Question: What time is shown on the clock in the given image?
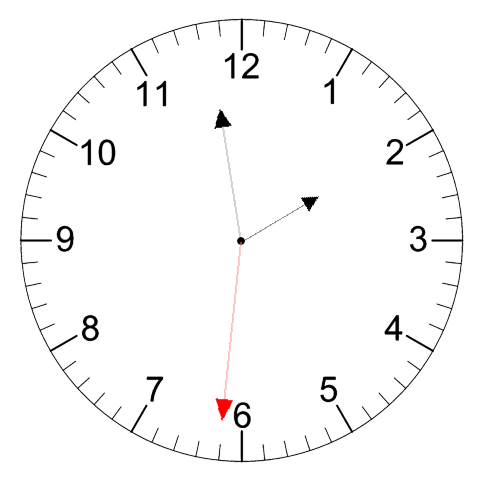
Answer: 01:58:31